Question: Check out this <URL>. What am I doing wrong? Isn't the responsive option supposed to force the chart to fill it's container?

'''
<div style="width:800px; height:400px;">
<canvas id="myChart"></canvas>
</div>
<script>
$( document ).ready(function() {
var data = {
labels: ["January", "February", "March", "April", "May", "June", "July"],
datasets: [
{
label: "My First dataset",
fillColor: "rgba(220,220,220,0.2)",
strokeColor: "rgba(220,220,220,1)",
pointColor: "rgba(220,220,220,1)",
pointStrokeColor: "#fff",
pointHighlightFill: "#fff",
pointHighlightStroke: "rgba(220,220,220,1)",
data: [65, 59, 80, 81, 56, 55, 40]
},
{
label: "My Second dataset",
fillColor: "rgba(151,187,205,0.2)",
strokeColor: "rgba(151,187,205,1)",
pointColor: "rgba(151,187,205,1)",
pointStrokeColor: "#fff",
pointHighlightFill: "#fff",
pointHighlightStroke: "rgba(151,187,205,1)",
data: [28, 48, 40, 19, 86, 27, 90]
}
]
};
options = {
responsive: true
};
// Get context with jQuery - using jQuery's .get() method.
var ctx = $("#myChart").get(0).getContext("2d");
// This will get the first returned node in the jQuery collection.
var myLineChart = new Chart(ctx).Line(data, options);
});
</script>
'''
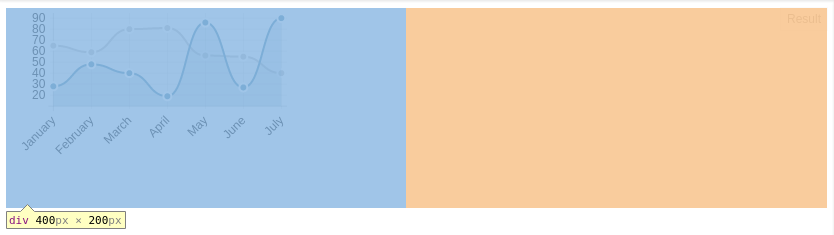
Answer: Sorry about this, but I realized that the version I was using was outdated. For future reference, I found an up to date version of chart.js <URL>.
'''
//cdn.jsdelivr.net/chart.js/1.0.1-beta.4/Chart.min.js
'''
<URL> is the updated fiddle